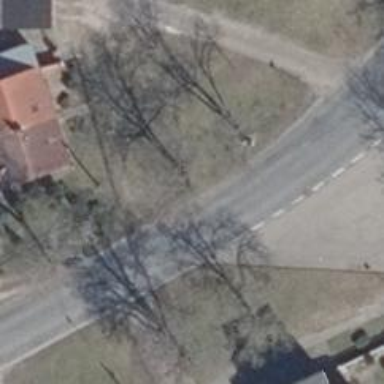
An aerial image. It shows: Secondary road with asphalt surface.